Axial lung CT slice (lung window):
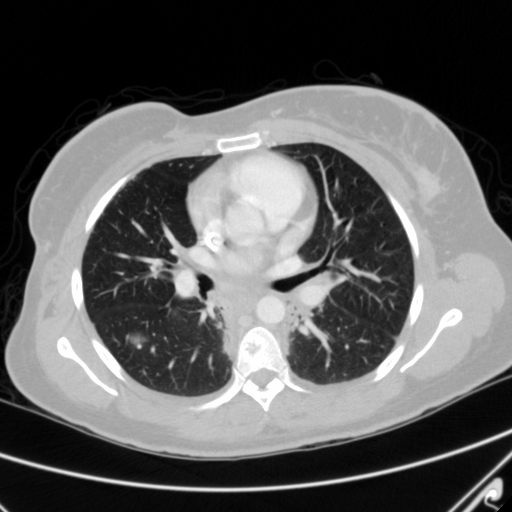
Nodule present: yes
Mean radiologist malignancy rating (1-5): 3.4